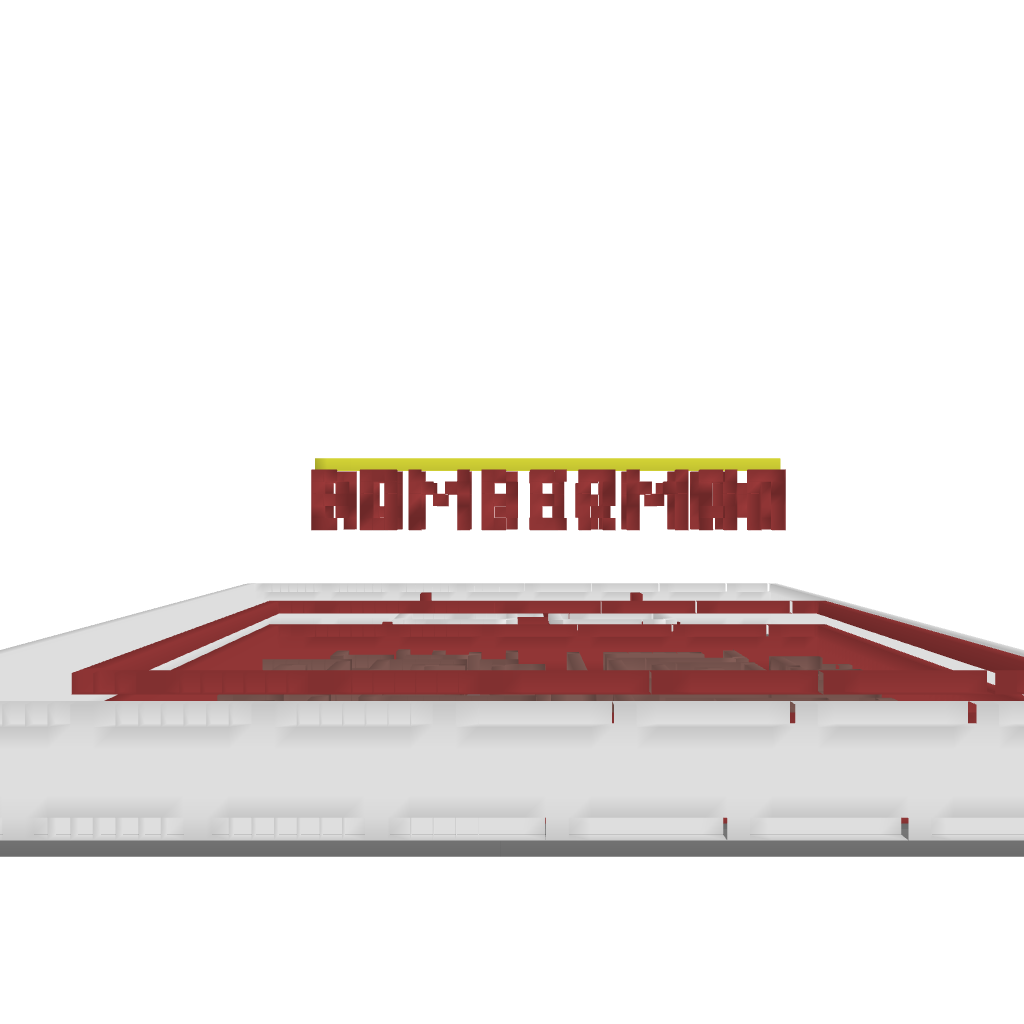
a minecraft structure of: BomberMan MiniGame good quality